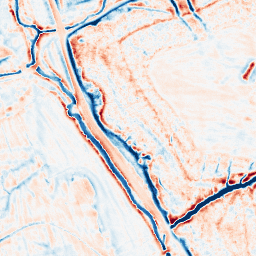
Category: edge_preserving
Decomposition family: bilateral
Decomposition parameters: d: 15
sigma_color: 100
sigma_space: 100
Upsampling method: sinc_blackman
Upsampling parameters: scale: 2
kernel_size: 16
Upsampling scale: 2